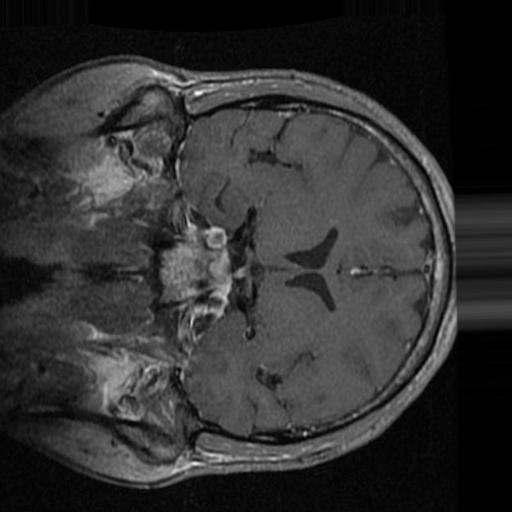
Label: brain_tumor